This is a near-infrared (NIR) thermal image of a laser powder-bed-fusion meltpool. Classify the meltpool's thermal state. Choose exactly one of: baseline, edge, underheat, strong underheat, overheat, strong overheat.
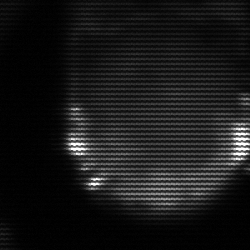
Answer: edge